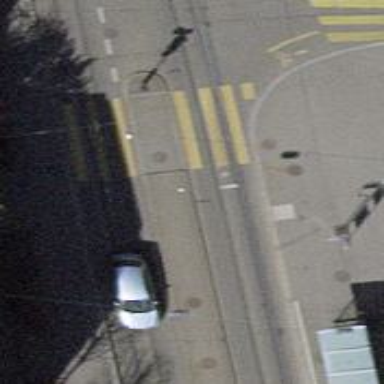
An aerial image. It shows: Tram stop with stop position for public transport.